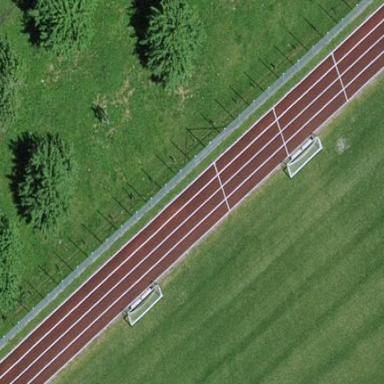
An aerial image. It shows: Athletics track located on leisure land.